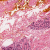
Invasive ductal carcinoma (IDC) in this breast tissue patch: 0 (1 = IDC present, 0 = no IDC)